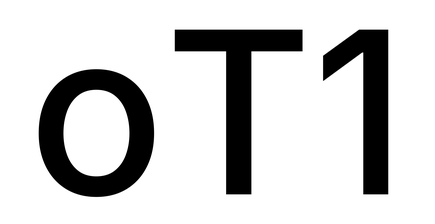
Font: Inter_Medium